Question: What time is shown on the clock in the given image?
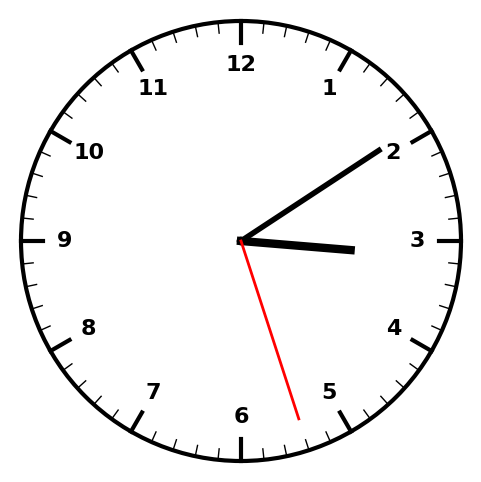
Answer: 03:09:27